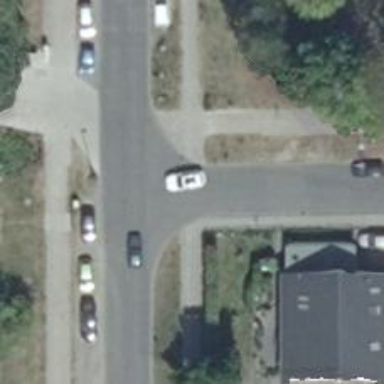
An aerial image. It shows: Unmarked crossing on the road.